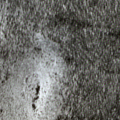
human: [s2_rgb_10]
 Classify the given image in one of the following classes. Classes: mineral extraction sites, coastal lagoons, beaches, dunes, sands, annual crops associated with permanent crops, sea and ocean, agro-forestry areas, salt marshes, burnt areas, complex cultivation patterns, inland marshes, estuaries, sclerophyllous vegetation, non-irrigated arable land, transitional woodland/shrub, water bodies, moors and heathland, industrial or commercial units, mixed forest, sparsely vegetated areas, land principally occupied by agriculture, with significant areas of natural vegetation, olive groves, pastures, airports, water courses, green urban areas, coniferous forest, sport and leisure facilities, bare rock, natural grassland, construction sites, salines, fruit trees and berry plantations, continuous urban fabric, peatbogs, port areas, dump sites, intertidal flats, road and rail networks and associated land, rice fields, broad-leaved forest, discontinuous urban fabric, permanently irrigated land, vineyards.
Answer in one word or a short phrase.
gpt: broad-leaved forest, coniferous forest